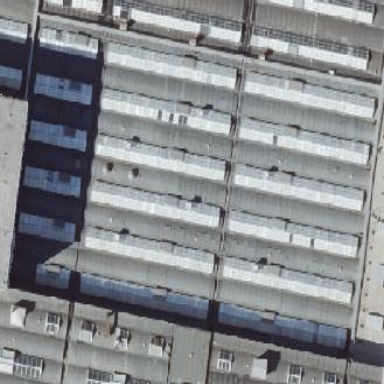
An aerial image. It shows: Industrial building.